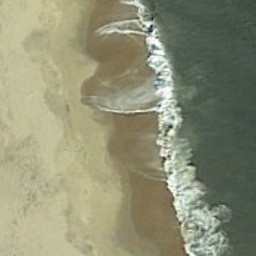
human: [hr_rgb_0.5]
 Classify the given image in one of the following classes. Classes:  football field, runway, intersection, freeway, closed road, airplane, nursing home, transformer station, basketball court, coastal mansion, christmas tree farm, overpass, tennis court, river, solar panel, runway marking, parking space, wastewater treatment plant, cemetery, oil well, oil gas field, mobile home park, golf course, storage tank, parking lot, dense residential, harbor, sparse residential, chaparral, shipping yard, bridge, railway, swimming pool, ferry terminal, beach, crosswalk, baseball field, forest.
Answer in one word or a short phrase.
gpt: beach